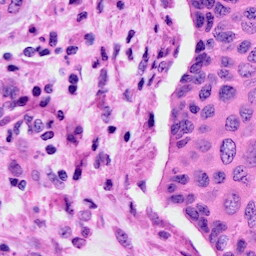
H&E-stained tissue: Cervix